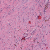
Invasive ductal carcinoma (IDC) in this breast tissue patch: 1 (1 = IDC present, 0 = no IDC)